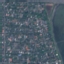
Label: Residential